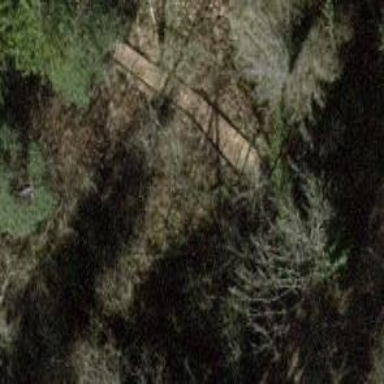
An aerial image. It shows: Path.